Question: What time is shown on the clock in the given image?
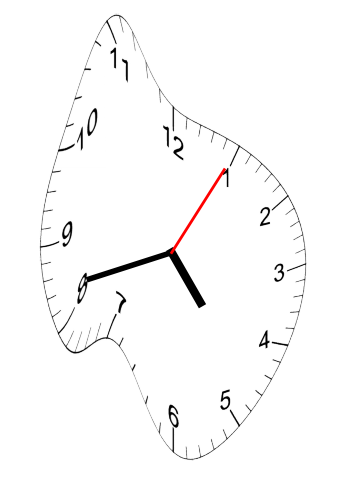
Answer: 04:42:05